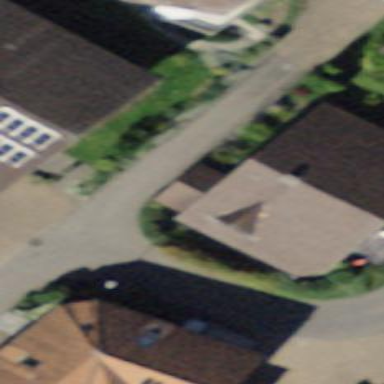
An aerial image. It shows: Residential building.